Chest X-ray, PA view. Patient: 66 years old, sex M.
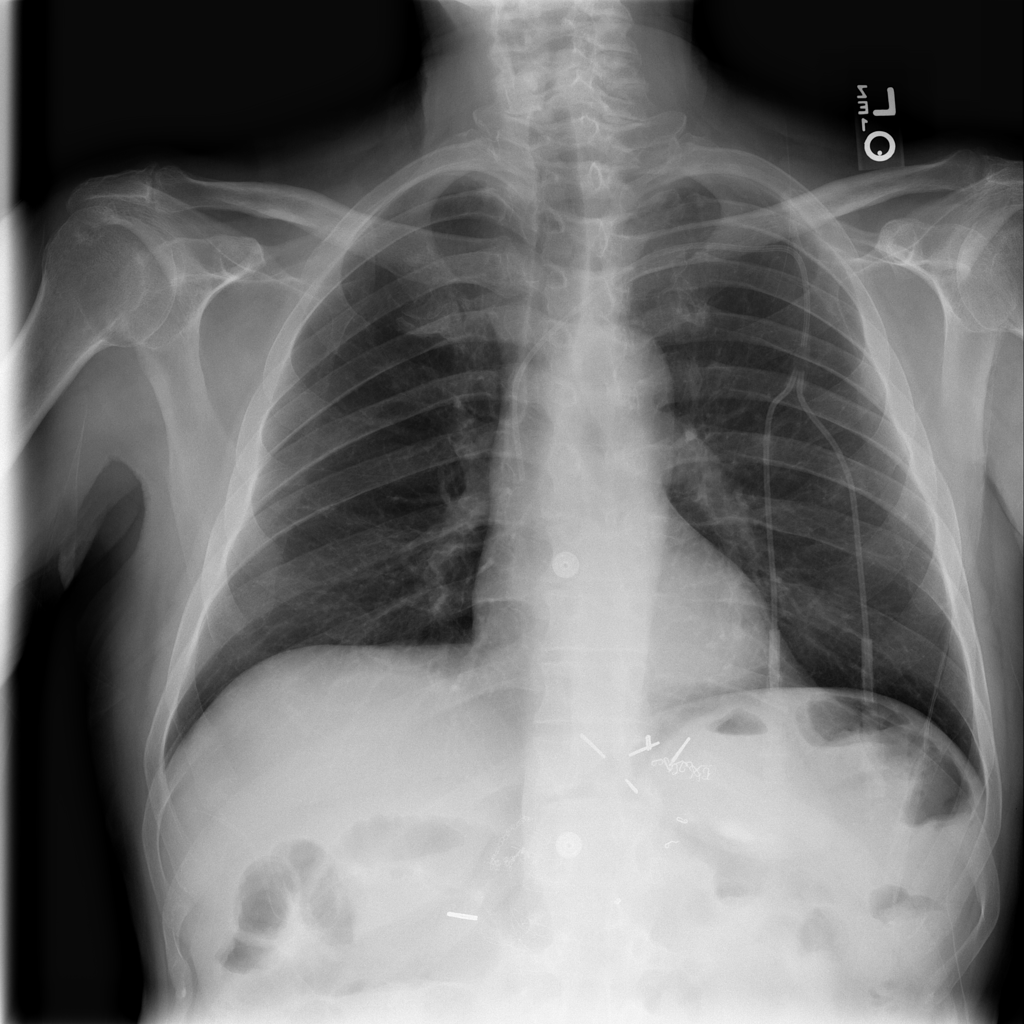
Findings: Pneumonia